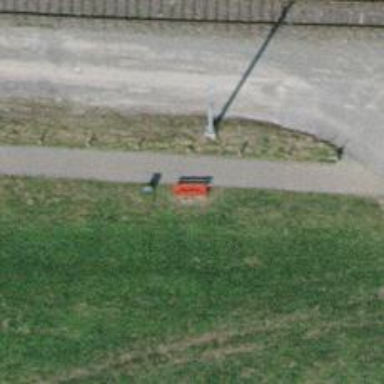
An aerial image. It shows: Red bench.